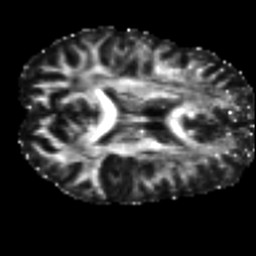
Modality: FA
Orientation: axial
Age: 42
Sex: female
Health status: healthy
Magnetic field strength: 3 T
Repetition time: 8.4 s
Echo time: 0.0926 s